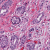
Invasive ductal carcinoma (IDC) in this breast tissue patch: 0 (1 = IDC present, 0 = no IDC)